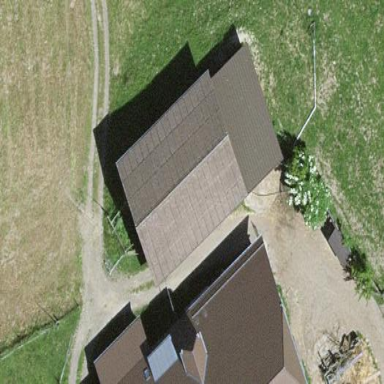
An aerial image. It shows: Shed building.